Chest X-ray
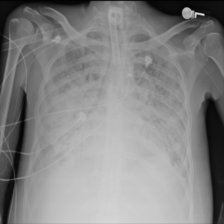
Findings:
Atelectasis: negative
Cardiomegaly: negative
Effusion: negative
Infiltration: negative
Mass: negative
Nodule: negative
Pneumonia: negative
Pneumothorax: positive
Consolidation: negative
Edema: negative
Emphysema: negative
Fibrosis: negative
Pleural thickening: negative
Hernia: negative